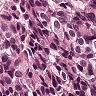
Metastatic tissue present: yes